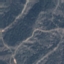
Land use / land cover: HerbaceousVegetation